Interaction volume radius: 5 \u00c5
Interaction volume height: 25 \u00c5
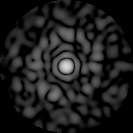
Disorder parameter: 0.8578